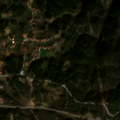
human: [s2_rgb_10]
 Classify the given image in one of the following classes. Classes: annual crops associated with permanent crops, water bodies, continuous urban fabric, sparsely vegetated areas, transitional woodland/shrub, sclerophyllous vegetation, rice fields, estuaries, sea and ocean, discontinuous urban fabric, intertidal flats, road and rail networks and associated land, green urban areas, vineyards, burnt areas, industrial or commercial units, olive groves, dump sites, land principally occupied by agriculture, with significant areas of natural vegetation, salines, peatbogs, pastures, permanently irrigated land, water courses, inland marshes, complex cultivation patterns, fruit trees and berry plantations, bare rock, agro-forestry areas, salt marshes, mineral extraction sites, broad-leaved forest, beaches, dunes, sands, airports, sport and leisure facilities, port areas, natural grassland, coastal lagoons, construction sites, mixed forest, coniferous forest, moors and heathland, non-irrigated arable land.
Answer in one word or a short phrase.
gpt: industrial or commercial units, complex cultivation patterns, land principally occupied by agriculture, with significant areas of natural vegetation, coniferous forest, transitional woodland/shrub